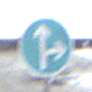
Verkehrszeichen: VorgeschriebeneFahrtrichtungGeradeausOderRechts
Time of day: Midday
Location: Outdoor (Suburban)
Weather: Overcast
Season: NotSpecified
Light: Natural